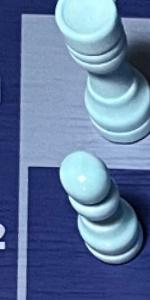
Label: Pawn_White